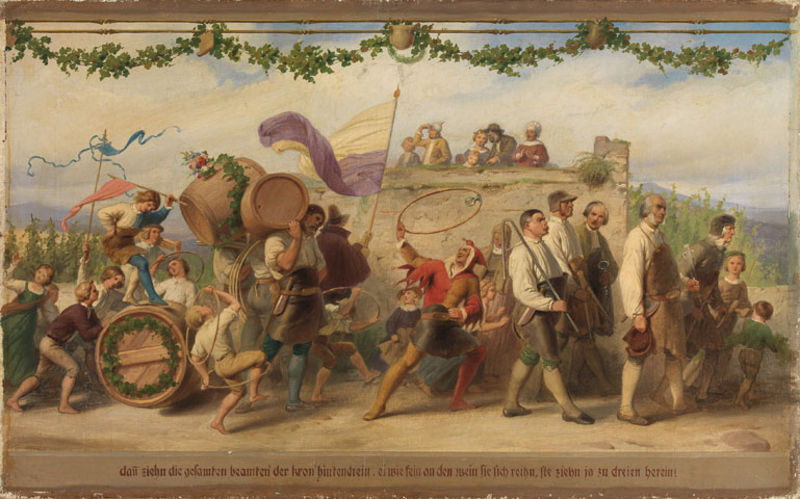
Titel: Triumph des Königs Wein, 3. Bild
Künstler: Adolf Schrödter
Standort: Karlsruhe
Institution: Staatliche Kunsthalle Karlsruhe
Schlagwörter: berg, blau, gemälde, gruppe, himmel, mann, wolken, frauen, gelb, grün, landschaft, menschen, bewegung, blumen, braun, bunt, frau, hintergrund, hut, männer, zeichnung, rot, weg, wiese, fest, gesellschaft, haube, leute, malerei, tanz, feier, feiern, hose, mütze, trinken, kleidung, stein, tragen, bild, erde, hügel, natur, wind, gehen, land, kind, girlande, musik, tanzen, bauern, kinder, kreis, ranken, deutschland, schürze, farbig, schrift, fahnen, man, zuschauer, fahne, flagge, jungen, ernte, laufen, schürzen, berge, zug, mauer, herbst, figuren, karre, wagen, beobachter, dekoration, wein, spielen, nah, vergnügen, ernst, inschrift, deutsch, ring, freude, grun, schwein, narr, narren, unterschrift, zigeuner, burg, bayern, spaziergang, barfuß, druckgraphik, beamte, illustration, text, volk, zirkus, jahrmarkt, koloriert, bier, fass, kranz, wimpel, kotletten, ranke, girlanden, fahren, handwerker, bacchus, wanderer, rollen, reif, prozession, umzug, fröhlich, weinlaub, kniebundhose, strumpfhosen, gaukler, fässer, trinker, weinfass, reben, bänder, lederhose, narrenkappe, familien, marschieren, triumphzug, spruch, reifen, menschenzug, festzug, altdeutsch, harlekin, kasper, tradition, dionysos, würdevoll, lese, weinlese, lederhosen, weinfässer, joker, weinreben, weinstöcke, winzer, roma, leite, menschne, schausteller, volksfest, högel, schmied, schüren, buchillustration, brauer, sinti, nraun, brauerei, flegel, kinde, junker, weinernte, kron, schift, depp, määnner, nurg, dreschschlegel, 1850, weinfest, beamten, till eulenspiegel, fasss, sieben schwaben, wanderun, winzerfest, unzug, straße girlande, hobbits, golden circle, kotlettenmm, narrrrr, nar5